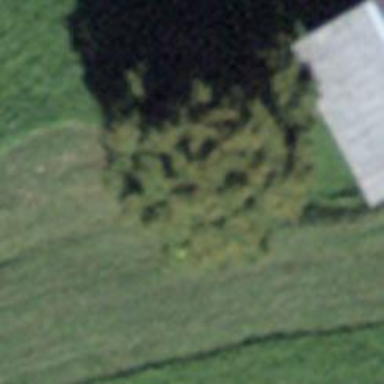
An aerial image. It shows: Single tag "natural: tree."